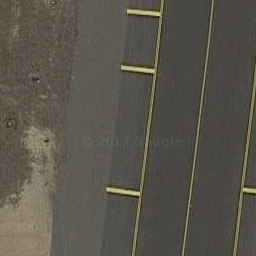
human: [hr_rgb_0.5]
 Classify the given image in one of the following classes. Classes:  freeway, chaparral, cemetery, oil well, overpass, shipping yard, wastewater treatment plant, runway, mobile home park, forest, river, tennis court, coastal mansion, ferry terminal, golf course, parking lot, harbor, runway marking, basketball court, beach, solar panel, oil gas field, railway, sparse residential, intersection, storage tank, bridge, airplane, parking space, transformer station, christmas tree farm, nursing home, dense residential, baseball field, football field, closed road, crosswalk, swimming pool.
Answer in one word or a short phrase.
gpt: runway marking